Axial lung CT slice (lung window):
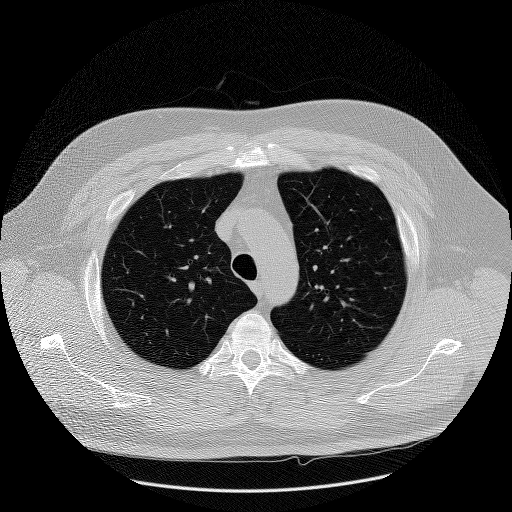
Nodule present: no